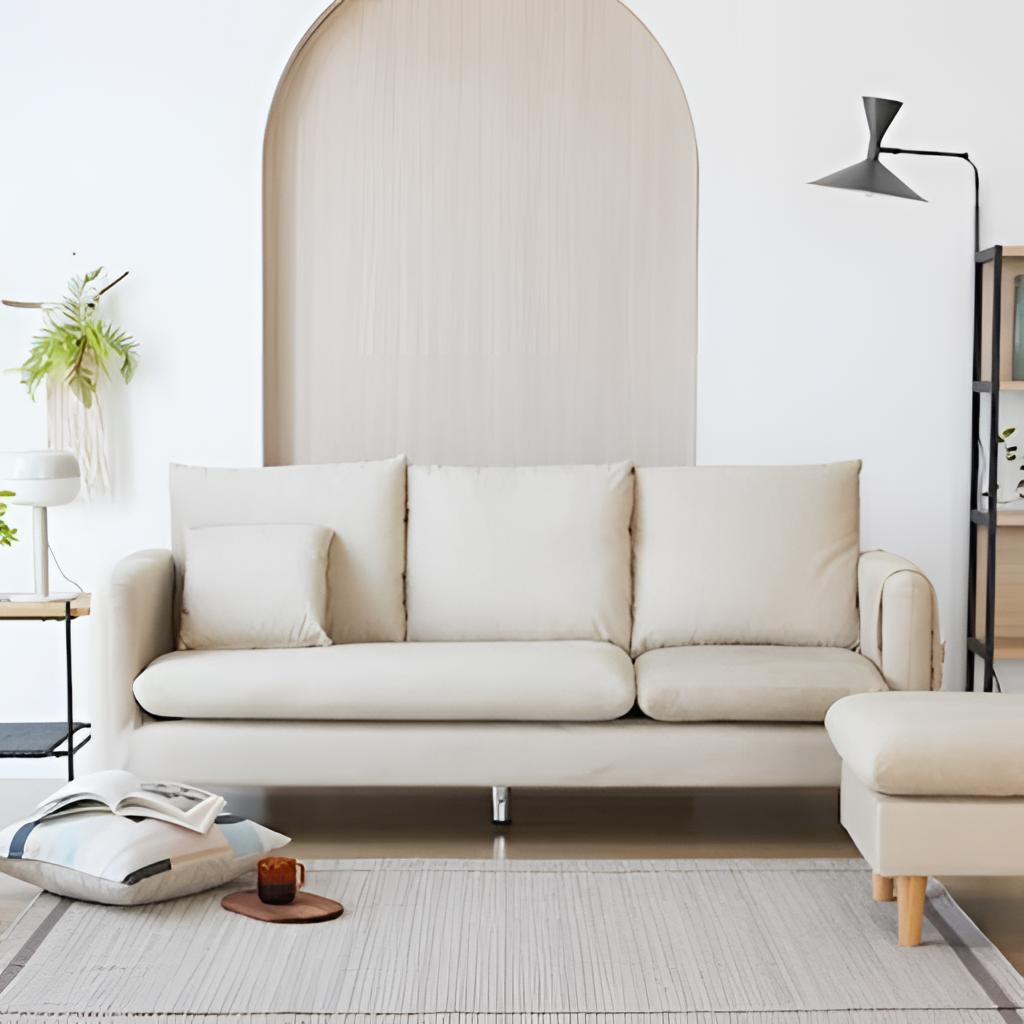
living room, beige fabric sofa, modern, carpet flooring, with plain pattern, beige paint wallpaper, with solid pattern